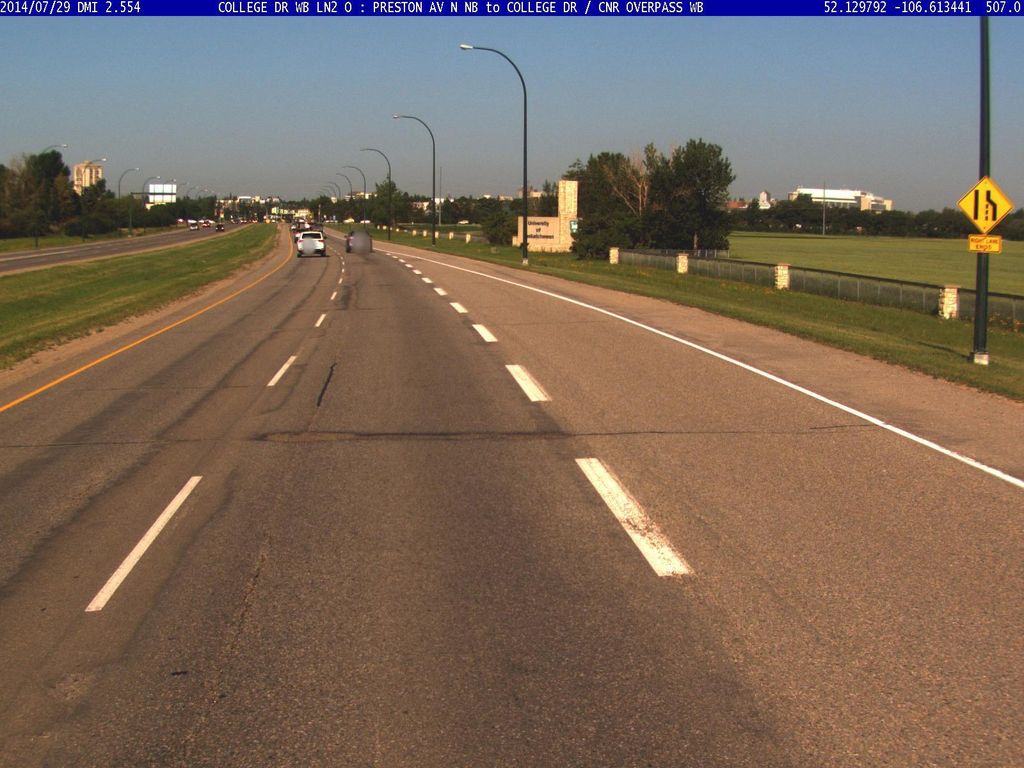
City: saskatoon